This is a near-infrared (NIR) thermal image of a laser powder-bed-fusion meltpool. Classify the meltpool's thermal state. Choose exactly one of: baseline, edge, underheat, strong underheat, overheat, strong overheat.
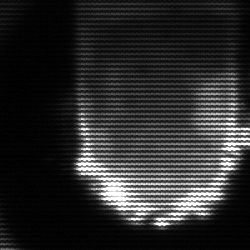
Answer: baseline